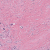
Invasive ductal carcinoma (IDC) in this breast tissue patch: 1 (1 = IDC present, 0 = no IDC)